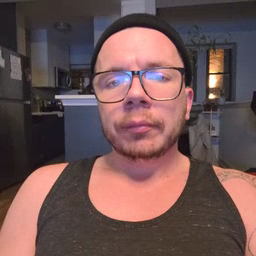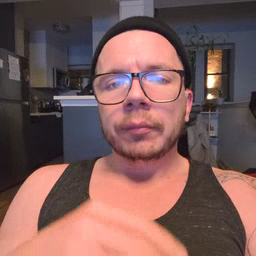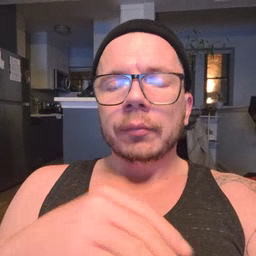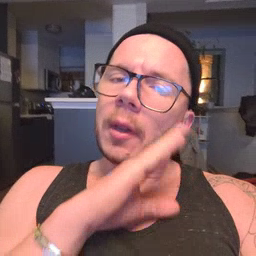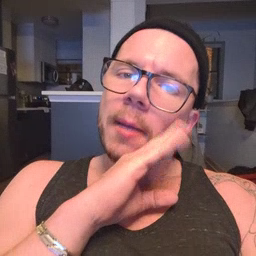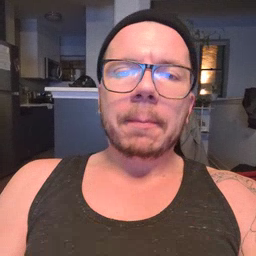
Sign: nap